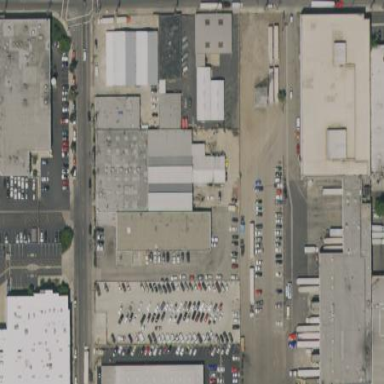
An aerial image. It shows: Industrial building.